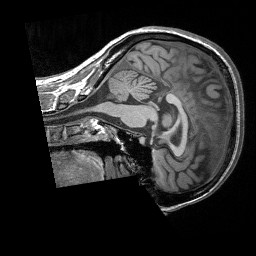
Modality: T1w
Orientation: sagittal
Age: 36
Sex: female
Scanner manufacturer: siemens
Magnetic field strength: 3 T
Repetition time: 1.9 s
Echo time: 0.00252 s